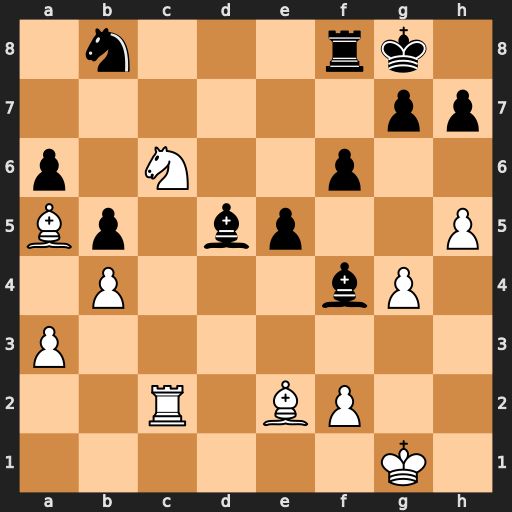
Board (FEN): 1n3rk1/6pp/p1N2p2/Bp1bp2P/1P3bP1/P7/2R1BP2/6K1
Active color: w
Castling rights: -
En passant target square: -
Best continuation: Ne7+ Kh8 Nxd5